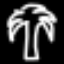
Label: palm tree